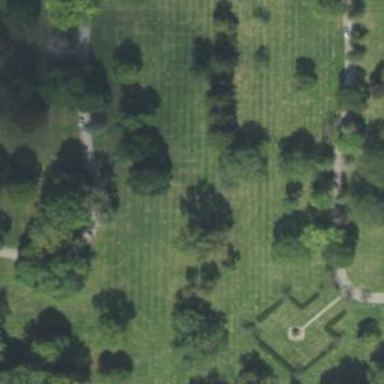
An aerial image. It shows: Cemetery.